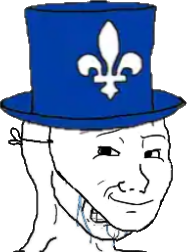
Label: 5_Smugjak